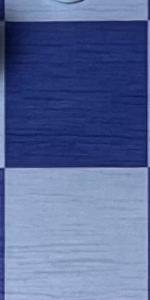
Label: Empty